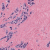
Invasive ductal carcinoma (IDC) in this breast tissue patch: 1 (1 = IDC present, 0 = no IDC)